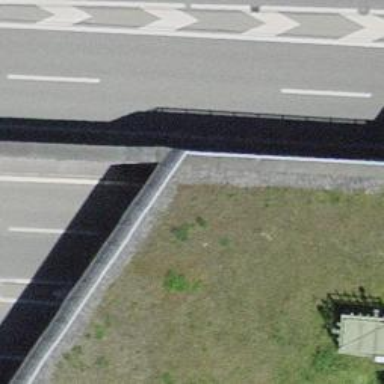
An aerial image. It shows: Wall barrier.